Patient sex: M
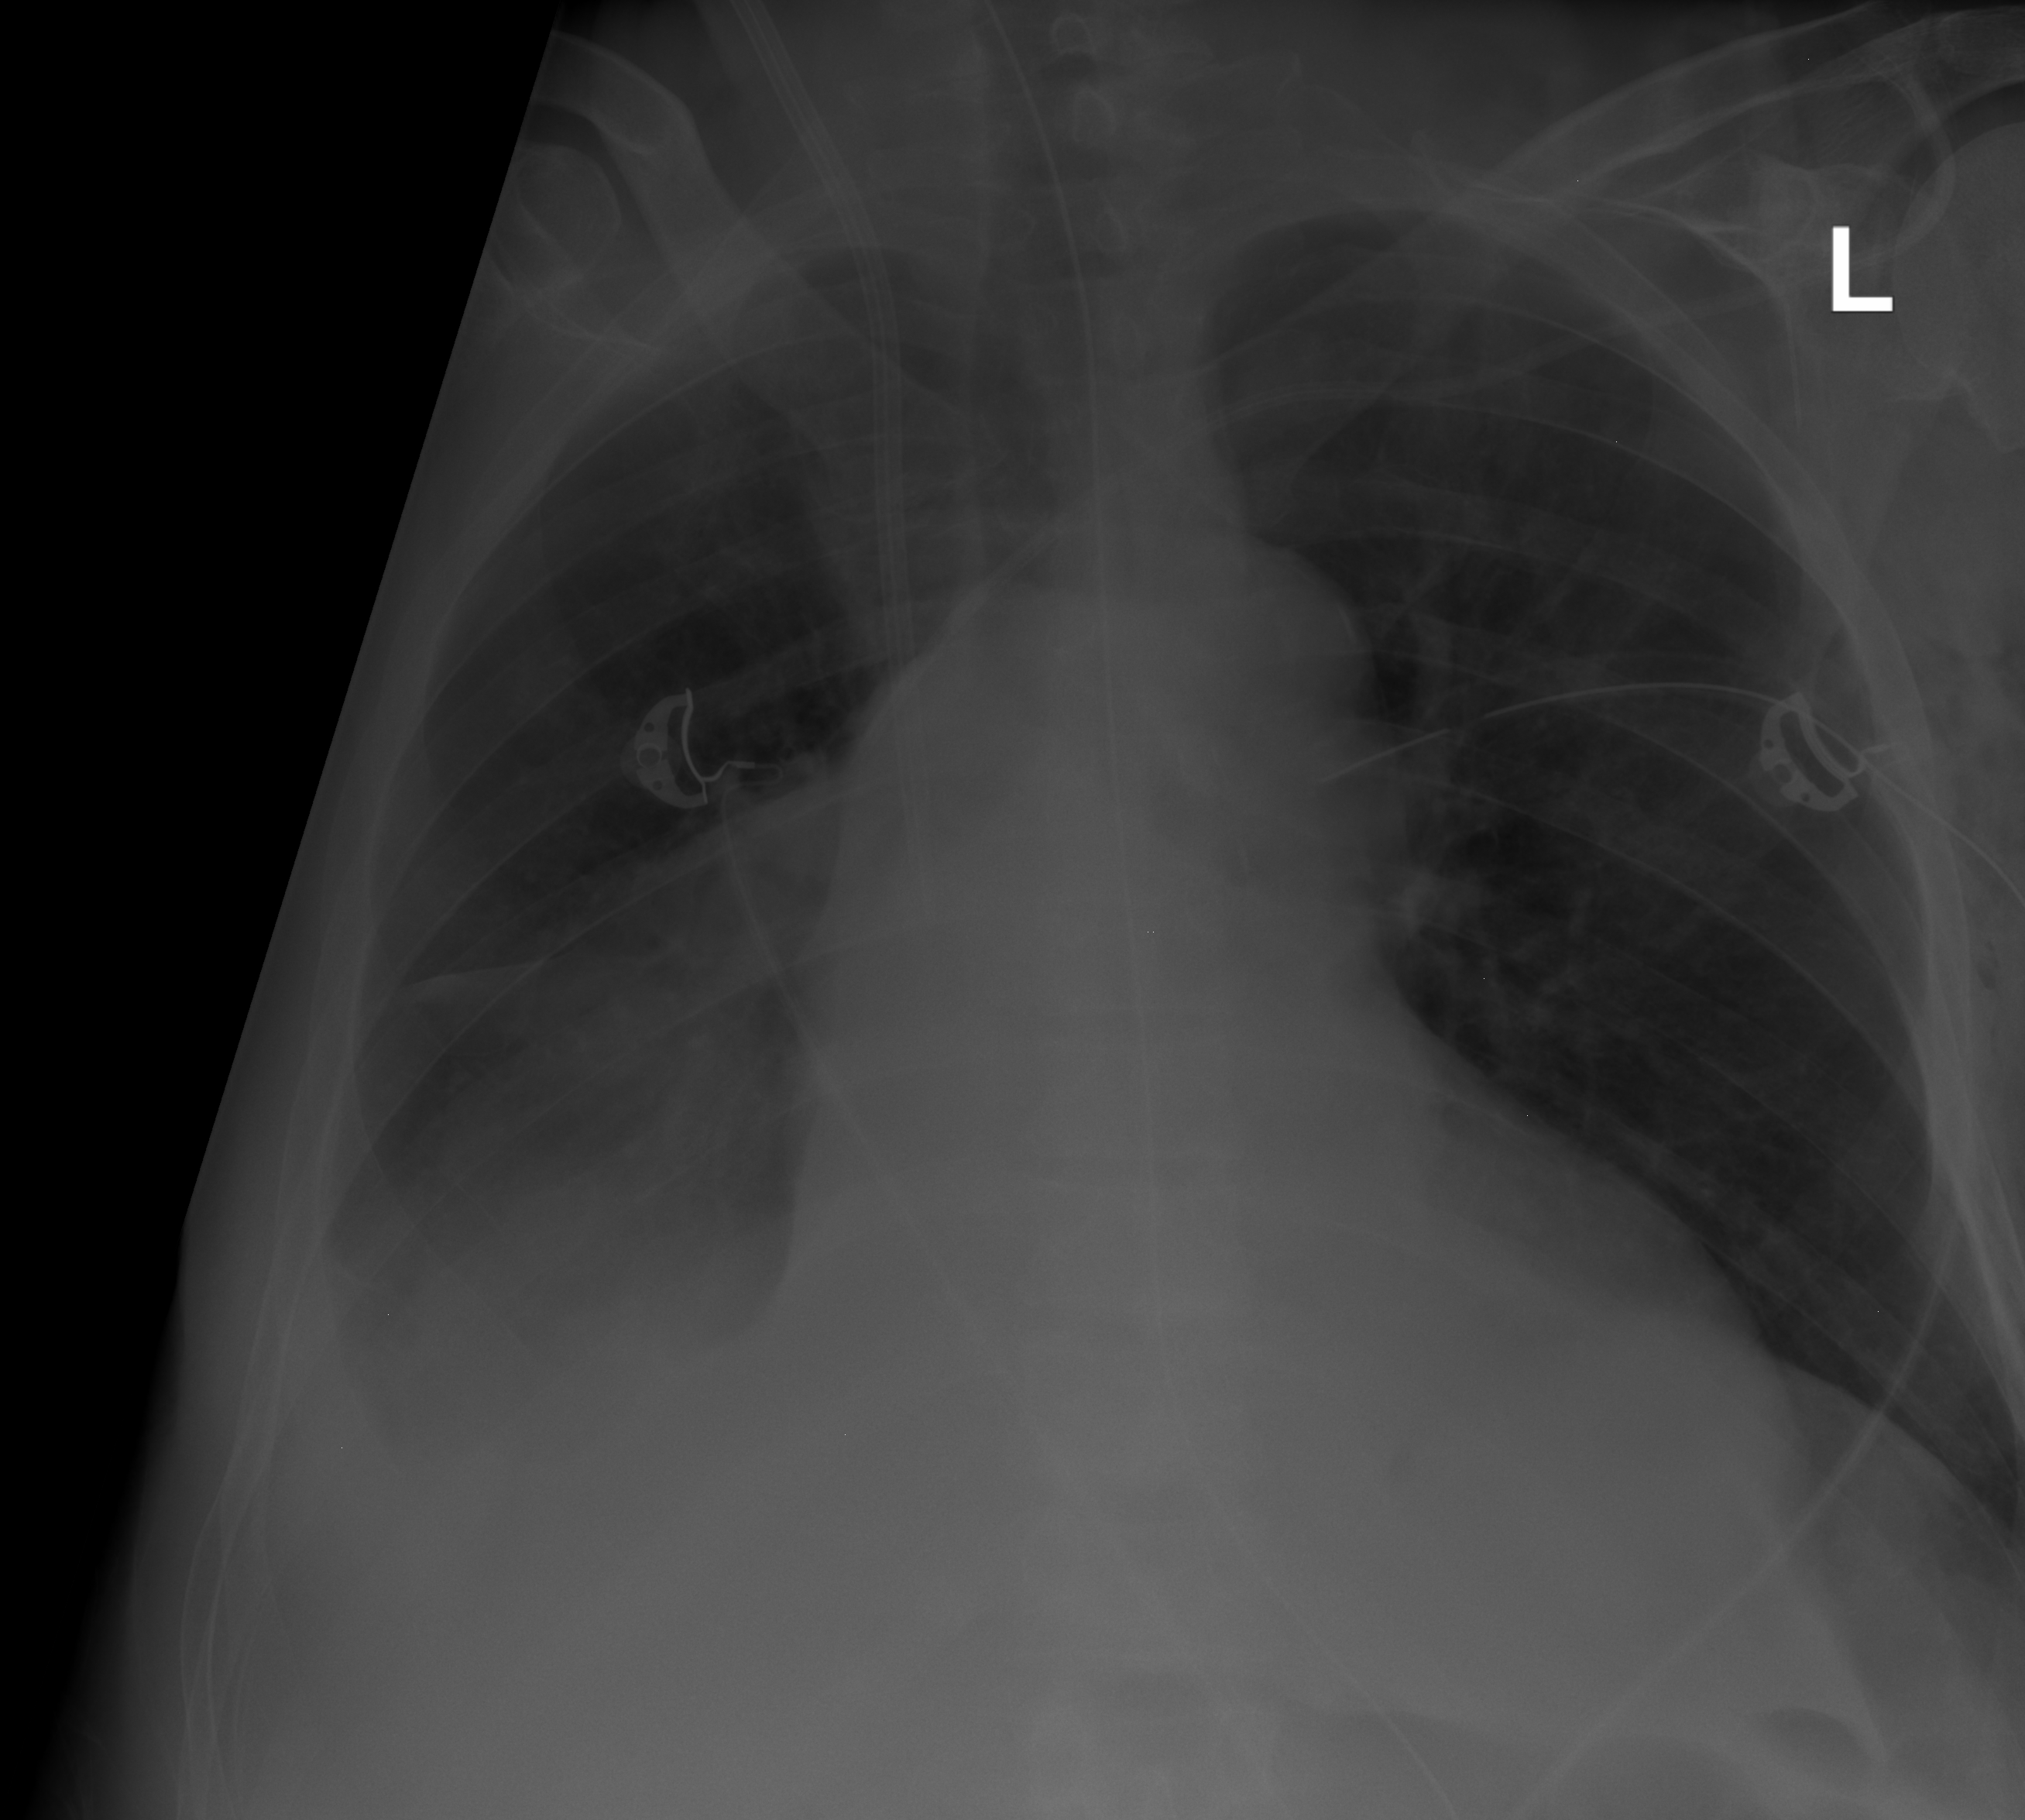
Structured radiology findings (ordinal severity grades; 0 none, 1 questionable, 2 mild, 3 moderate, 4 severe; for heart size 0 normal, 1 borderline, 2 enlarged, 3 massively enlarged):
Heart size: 2
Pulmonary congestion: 0
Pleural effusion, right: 2
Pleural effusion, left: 0
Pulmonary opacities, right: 0
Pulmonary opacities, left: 0
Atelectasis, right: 2
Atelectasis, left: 0